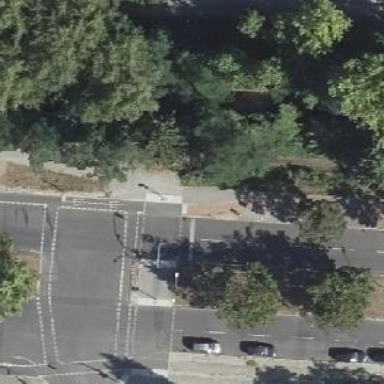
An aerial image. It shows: Compacted footway.